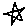
Label: star